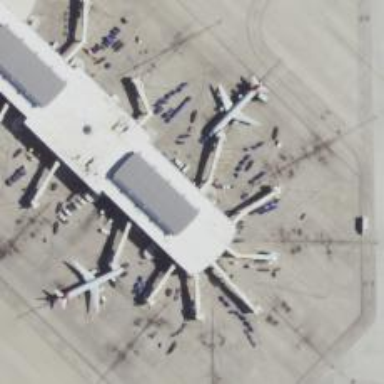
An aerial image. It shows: Airport gate.